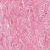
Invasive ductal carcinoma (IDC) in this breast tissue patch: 0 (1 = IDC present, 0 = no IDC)